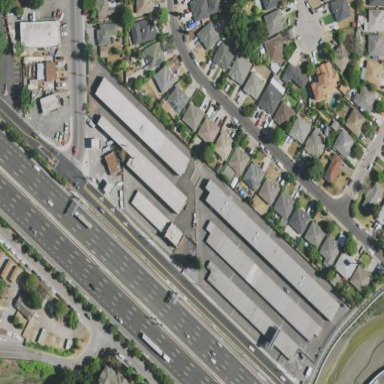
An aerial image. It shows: Commercial area with storage rental shop from the brand Public Storage.